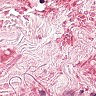
Metastatic tissue present: no